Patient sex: M
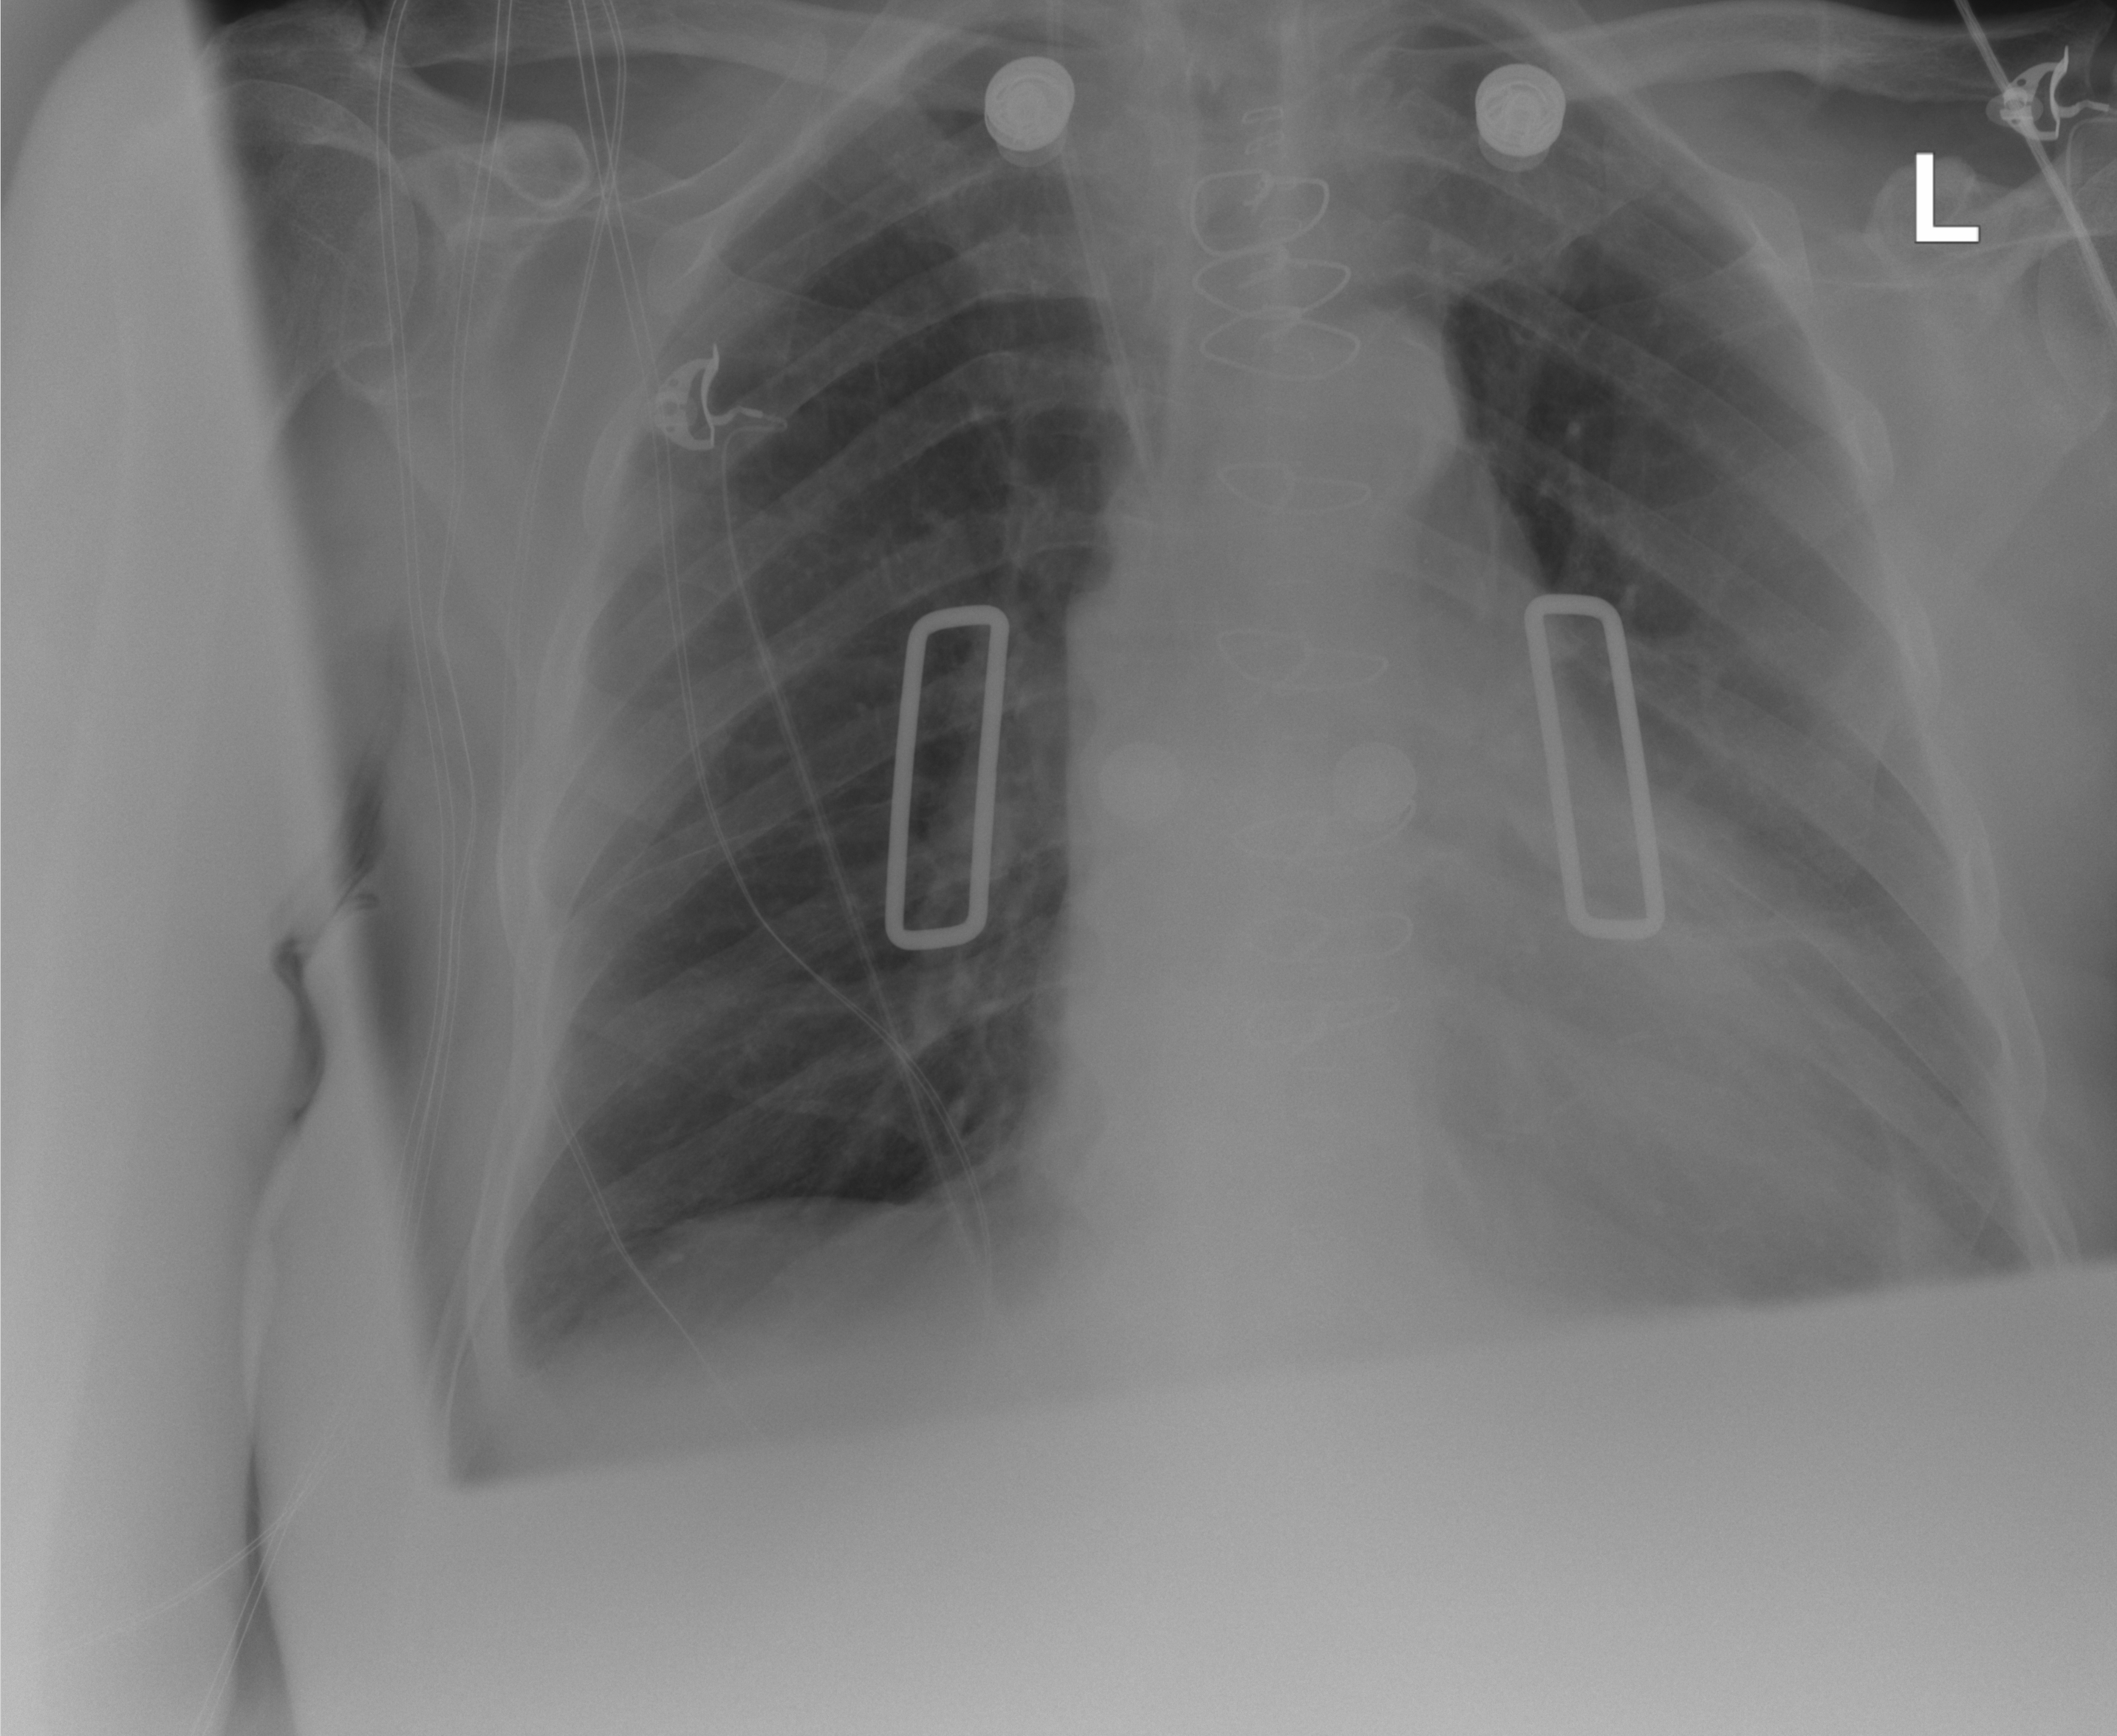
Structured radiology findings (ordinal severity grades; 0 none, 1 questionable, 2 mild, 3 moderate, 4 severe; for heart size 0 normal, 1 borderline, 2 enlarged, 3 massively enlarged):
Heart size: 2
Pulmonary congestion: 1
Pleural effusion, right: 1
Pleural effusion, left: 2
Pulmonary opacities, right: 0
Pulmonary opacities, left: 1
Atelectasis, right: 0
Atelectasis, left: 2